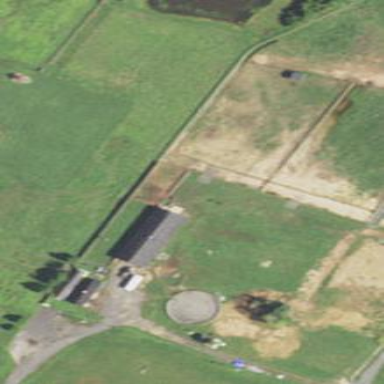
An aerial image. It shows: Farmyard area.